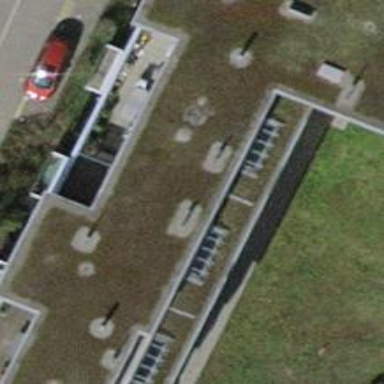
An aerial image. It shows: View of roof of building.